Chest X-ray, AP view. Patient: 68 years old, sex M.
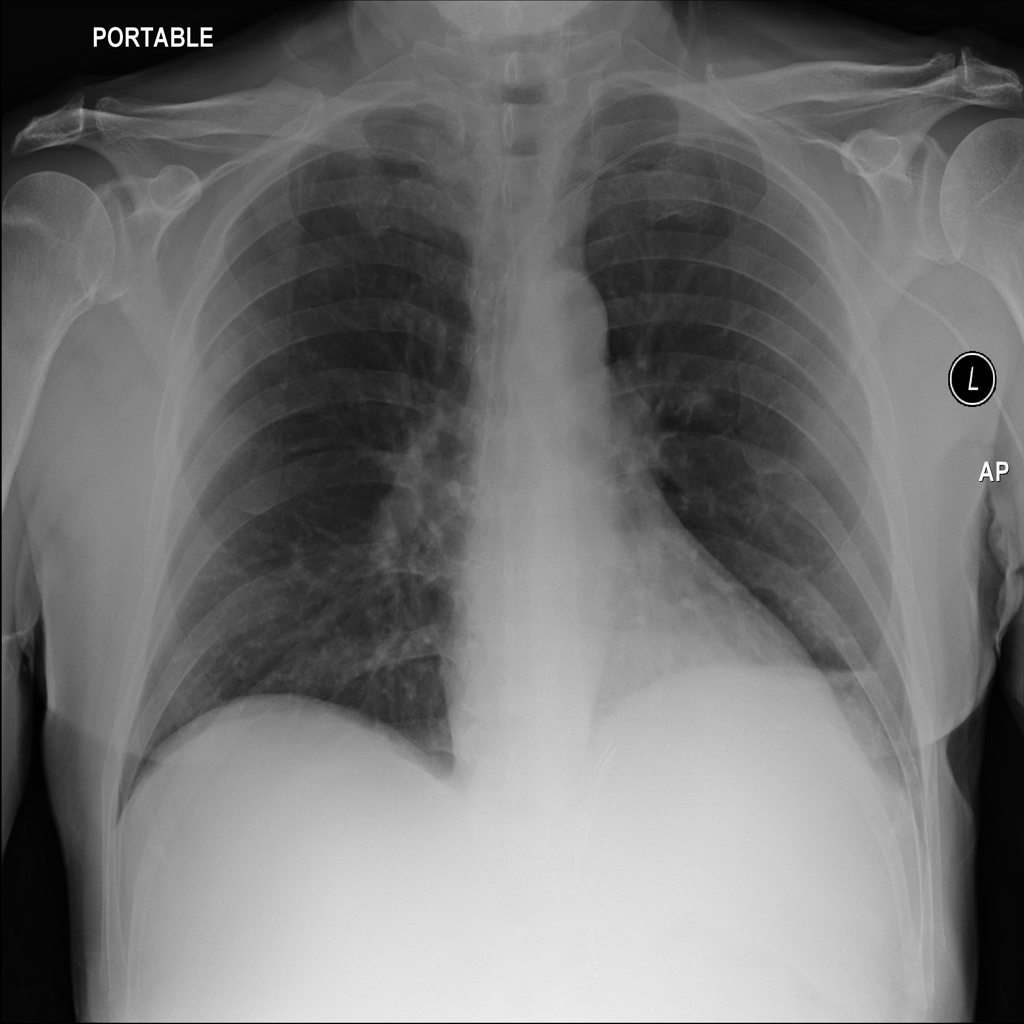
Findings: No Finding